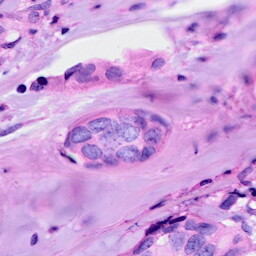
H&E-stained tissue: Breast